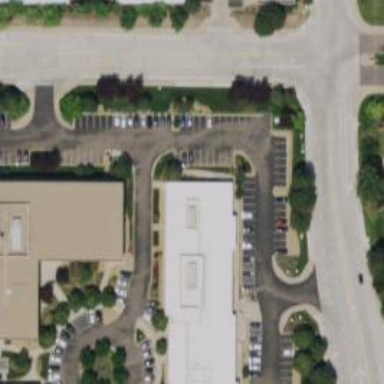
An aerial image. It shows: Parking space.